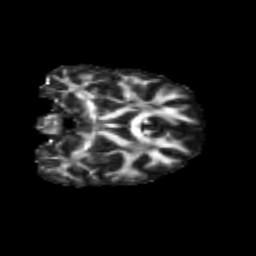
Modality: FA
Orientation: coronal
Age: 38
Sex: female
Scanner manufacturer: siemens
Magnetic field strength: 3 T
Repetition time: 1.8 s
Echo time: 0.07 s